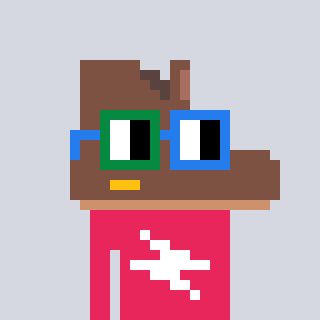
a pixel art character with square green and blue glasses, a boot-shaped head and a redpinkish-colored body on a cool background